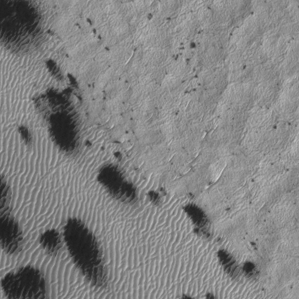
Label: frost